Question: I wish to produce a . The graph should allow for comparisons across the different groups of respondents and statement items.
I basically draw on a R code provided by Kastellec & Leoni (Figure 5; <URL>.
In contrast to them, I would like to have the x-axis ranging from -5 to 5 and the table should be in the format of 2x2.
This code should produce similar to the one I used:
'''
mydata<-expand.grid(
col1=c('item1', 'item2', 'item3', 'item4'),
col2=c('0', '1', '3', '4'),
col3=c('T1', 'T2', 'C1', 'C2'))
mydata$col4=sapply(rnorm(64,0,1), function(x) {round(x,2)})
'''
Note:
- col1: statement item ("variable" in the data set of K&L)
- col2: answer category ("period" in K&L)
- col3: group of respondent ("legislature" in K&L)
- col4: proportion ("proportion" in K&L)
And this is the :
'''
library(lattice)
library(car)
ltheme <- canonical.theme(color = FALSE)
ltheme$strip.background$col <- "lightgrey"
lattice.options(default.theme = ltheme)
mydata$col2<-factor(mydata$col2,
levels=c(0,1,3,4),
labels=c("strongly disagree", "disagree", "agree", "strongly agree"), ordered=TRUE)
mydata$col3<-factor(mydata$col3,
levels=c("T1", "C1", "T2", "C2"), ordered=TRUE)
levels(mydata$col3)<-c("treatment group 1", "control group 1", "treatment group 2", "control group 2")
mydata$col1<-factor(mydata$col1,
levels=c("item1", "item2", "item3", "item4"),
labels=c("item 4", "item 3", "item 2", "item 1"), ordered=TRUE)
prop.vec<-c(-5, -4, -3, -2, -1, 0, 1, 2, 3, 4, 5)
plot<-dotplot(mydata$col1~mydata$col4|mydata$col3, xlab="levels of agreement",
data=mydata,
groups=mydata$col2,
layout=c(2,2),
scales=list(cex=0.65,
x=list(at=prop.vec),
alternating=3),
par.strip.text=list(lines=2.5,cex=0.65),
panel=function(...){
panel.abline(v=prop.vec, col="lightgrey")
panel.abline(h=1:11, col="lightgrey", lty=2)
panel.xyplot(...)},
as.table=TRUE,
par.settings=simpleTheme(pch=c(19,1,2,17), cex=0.7),
auto.key=list(space="bottom", column=4, cex=0.65)
)
trellis.device(file="figure.pdf", device="pdf", color=FALSE, width=6, height=8)
print(plot, newpage=FALSE)
dev.off()
'''

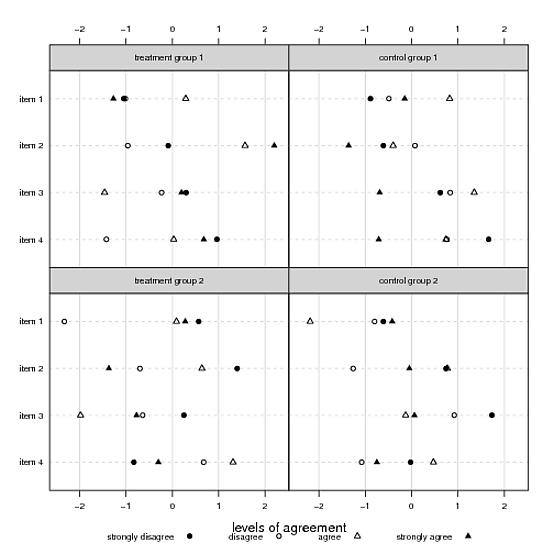
Answer: Problem solved - I corrected the code so that it produces a nice plot presenting responses to statement agreements, as shown above. Feel free to further improve it, if you wish. Many many thanks for all your help!